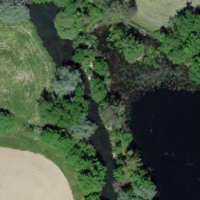
EUNIS habitat code: 15
Species observed at this site:
Phalacrocorax carbo
Fulica atra
Anas platyrhynchos
Parus major
Sturnus vulgaris
Alcedo atthis
Troglodytes troglodytes
Anser anser
Sylvia atricapilla
Turdus merula